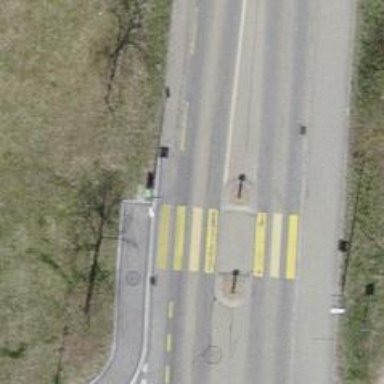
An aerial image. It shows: Unmarked zebra crossing with island.